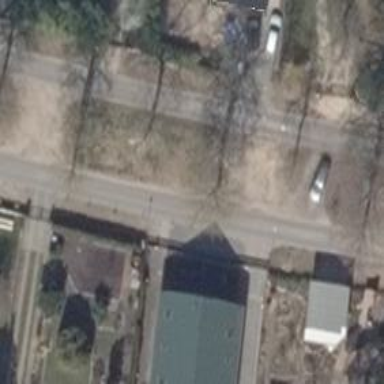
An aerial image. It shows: Footway along the road.